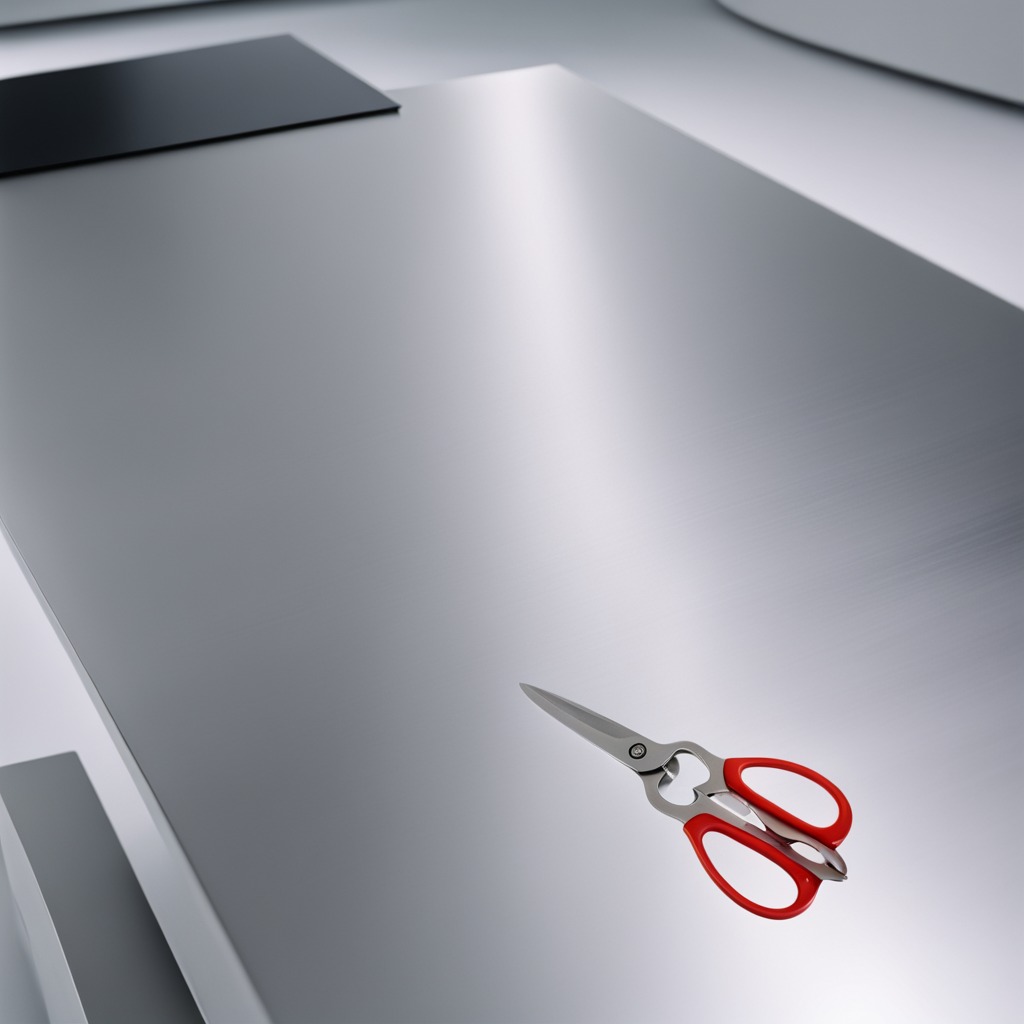
A scissor is lying on the table.